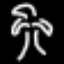
Label: palm tree